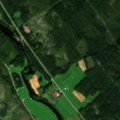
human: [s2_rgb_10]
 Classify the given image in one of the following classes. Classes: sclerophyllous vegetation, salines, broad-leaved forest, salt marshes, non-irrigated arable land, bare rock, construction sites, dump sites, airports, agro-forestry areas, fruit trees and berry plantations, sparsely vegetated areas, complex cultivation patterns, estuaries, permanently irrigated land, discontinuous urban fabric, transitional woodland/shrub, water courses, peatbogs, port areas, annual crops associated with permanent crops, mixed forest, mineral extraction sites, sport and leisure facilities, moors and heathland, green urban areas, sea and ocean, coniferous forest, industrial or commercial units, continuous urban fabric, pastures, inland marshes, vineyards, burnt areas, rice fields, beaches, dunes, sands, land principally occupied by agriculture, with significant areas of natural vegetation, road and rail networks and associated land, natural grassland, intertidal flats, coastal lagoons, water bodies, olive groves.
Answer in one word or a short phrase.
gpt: land principally occupied by agriculture, with significant areas of natural vegetation, coniferous forest, mixed forest, transitional woodland/shrub